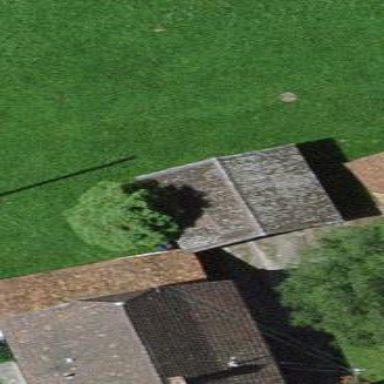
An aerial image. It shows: Garage.